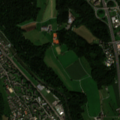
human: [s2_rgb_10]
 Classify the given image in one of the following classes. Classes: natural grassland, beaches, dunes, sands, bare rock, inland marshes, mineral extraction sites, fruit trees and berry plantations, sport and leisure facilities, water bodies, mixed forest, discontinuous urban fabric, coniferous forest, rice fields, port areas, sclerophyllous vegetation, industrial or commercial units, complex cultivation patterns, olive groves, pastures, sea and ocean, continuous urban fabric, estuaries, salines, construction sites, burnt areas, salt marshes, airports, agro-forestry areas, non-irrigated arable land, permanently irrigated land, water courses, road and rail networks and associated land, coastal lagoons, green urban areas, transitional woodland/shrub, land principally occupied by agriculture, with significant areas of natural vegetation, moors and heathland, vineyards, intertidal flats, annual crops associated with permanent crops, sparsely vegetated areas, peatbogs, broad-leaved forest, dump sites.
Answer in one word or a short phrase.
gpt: discontinuous urban fabric, non-irrigated arable land, mixed forest